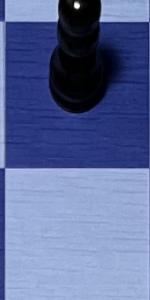
Label: Empty